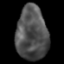
Tissue: lung
Cell type: Others
Senescence score: 0.1304
Nuclear area (px): 1662
Mean DAPI intensity: 80.812